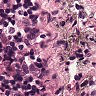
Metastatic tissue present: no